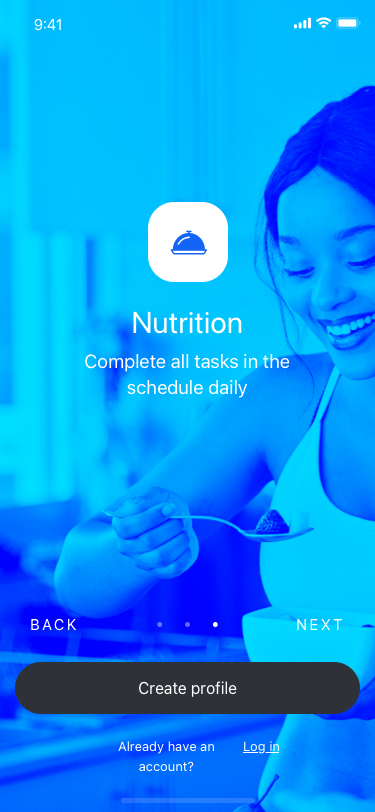
Text in this UI design:
Next
Back
Log in
Already have an account?
Complete all tasks in the schedule daily
Nutrition